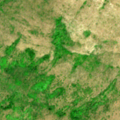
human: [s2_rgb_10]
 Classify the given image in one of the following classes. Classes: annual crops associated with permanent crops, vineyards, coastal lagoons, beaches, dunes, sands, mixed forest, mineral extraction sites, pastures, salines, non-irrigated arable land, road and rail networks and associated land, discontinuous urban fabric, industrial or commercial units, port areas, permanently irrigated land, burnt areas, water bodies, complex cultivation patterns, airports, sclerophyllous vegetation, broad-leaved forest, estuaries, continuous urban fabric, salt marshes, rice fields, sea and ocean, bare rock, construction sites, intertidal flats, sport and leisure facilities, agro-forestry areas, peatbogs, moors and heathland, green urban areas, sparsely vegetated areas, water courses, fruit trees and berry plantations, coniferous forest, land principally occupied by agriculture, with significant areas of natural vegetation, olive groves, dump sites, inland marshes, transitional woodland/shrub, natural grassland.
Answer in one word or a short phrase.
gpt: natural grassland, transitional woodland/shrub